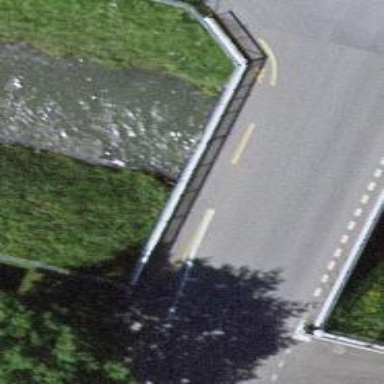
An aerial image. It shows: Sidewalk bridge over footway.